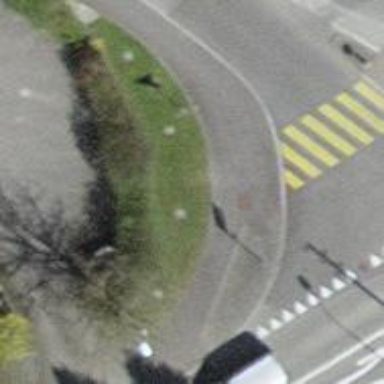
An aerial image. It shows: Sidewalk.